Question: While trying to compile a Silverlight project for Windows Phone using Visual Studio 2010 I received this (attached) odd error:
> The "CreateSilverlightAppManifest" task was not given a value for the
required parameter "SilverlightRuntimeVersion"
If I double click it nothing happens, no file is open. Google is not my friend on this one :) Did anyone also encountered this error and found a solution?
I mention that:
- -

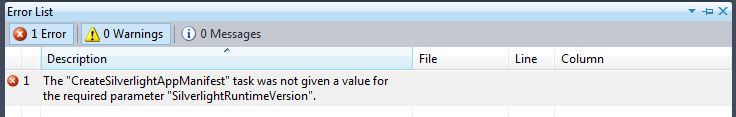
Answer: I didn't find a solution for this problem, so I have taken advantage of this "opportunity" to re-install my entire OS and development tools :) The problem didn't occur after this couple-of-hours process.